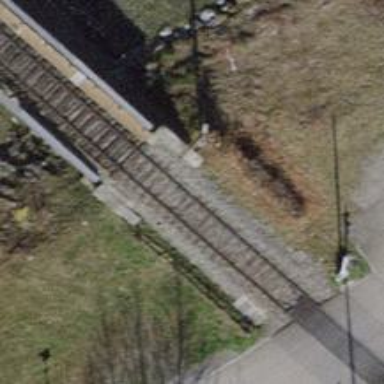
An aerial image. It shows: Railway milestone with catenary mast.